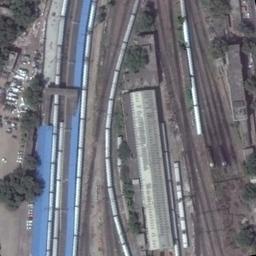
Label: railway_station